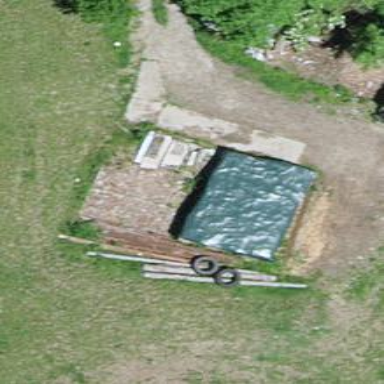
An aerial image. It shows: Shed building.